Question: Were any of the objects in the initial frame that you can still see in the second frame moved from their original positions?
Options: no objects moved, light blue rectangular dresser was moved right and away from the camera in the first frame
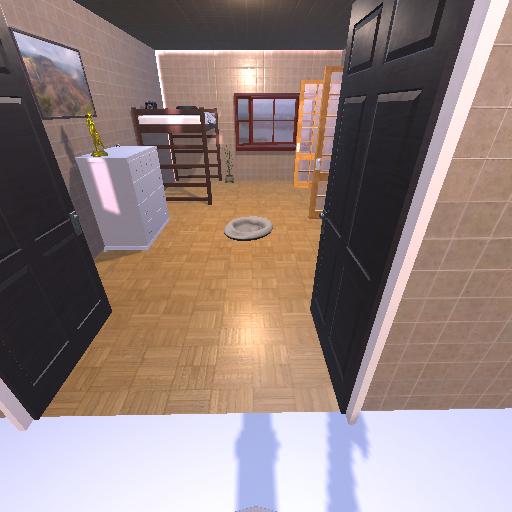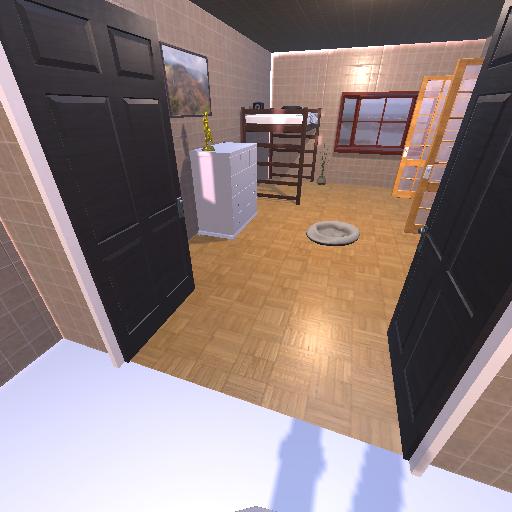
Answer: no objects moved